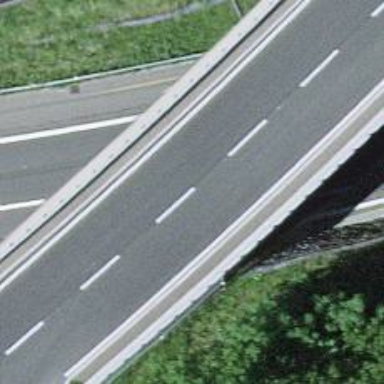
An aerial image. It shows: Primary highway on asphalt bridge.